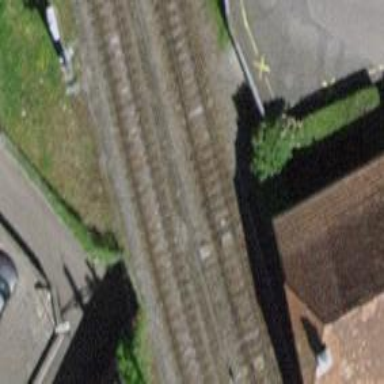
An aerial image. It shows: Railway track with contact lines for electrification.